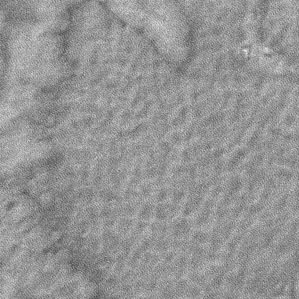
Label: frost